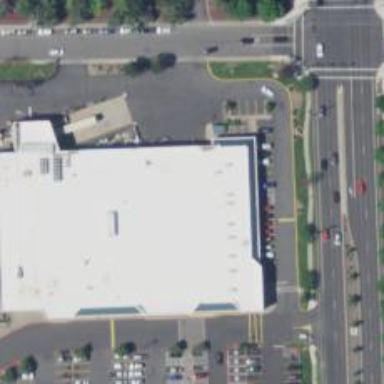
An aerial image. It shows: Pharmacy providing healthcare services.